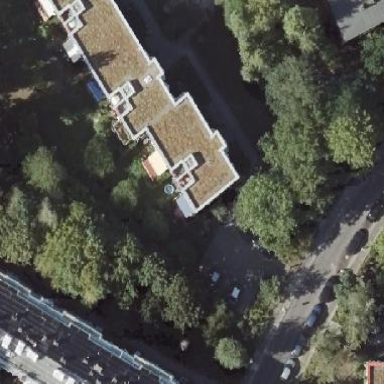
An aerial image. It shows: Flat-roofed apartment building.